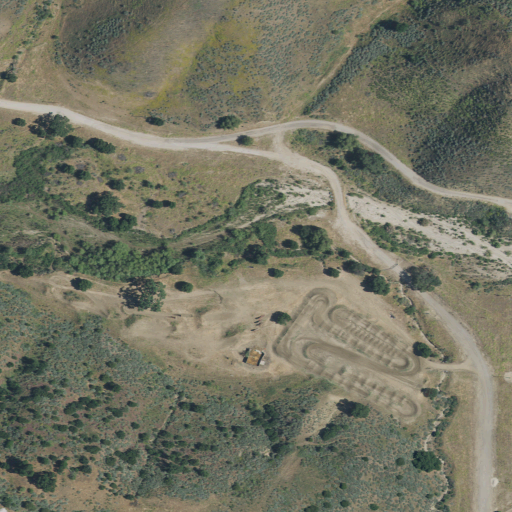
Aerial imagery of valley in California named Nuevo Canyon containing shrub, grassland, open development, herbaceous wetlands, and woody wetlands